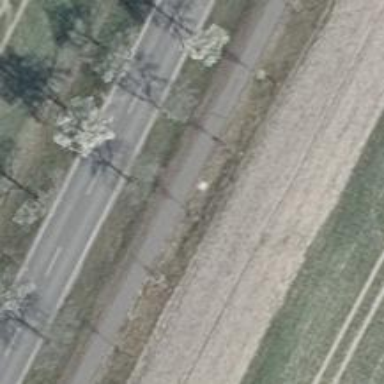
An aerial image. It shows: Row of trees in natural setting.